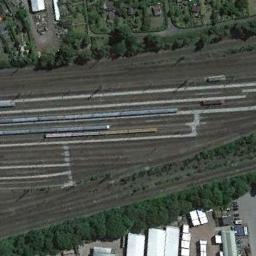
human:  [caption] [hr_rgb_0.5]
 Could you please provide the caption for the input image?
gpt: Several buildings of different shapes and sizes are beside the railway .

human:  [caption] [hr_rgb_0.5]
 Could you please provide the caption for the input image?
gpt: There is a row of grey buildings on one side of the railway .

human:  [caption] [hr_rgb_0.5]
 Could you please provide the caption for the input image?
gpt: These railways are between a residential area and a industrial area and some trains are on the railways .

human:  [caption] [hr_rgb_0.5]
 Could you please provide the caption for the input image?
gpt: The railway is next to some trees and houses .

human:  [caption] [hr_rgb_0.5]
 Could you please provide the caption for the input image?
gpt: There are some white buildings and green trees beside the railway .